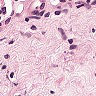
Metastatic tissue present: no